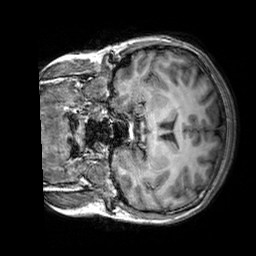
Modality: T1w
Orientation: coronal
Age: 28
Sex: female
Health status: healthy
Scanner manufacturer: siemens
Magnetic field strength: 3 T
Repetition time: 2.3 s
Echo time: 0.00303 s